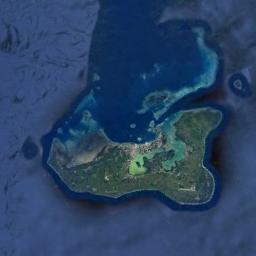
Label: island